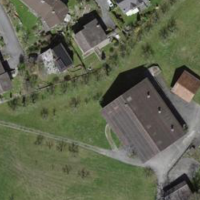
EUNIS habitat code: 55
Species observed at this site:
Vicia sepium